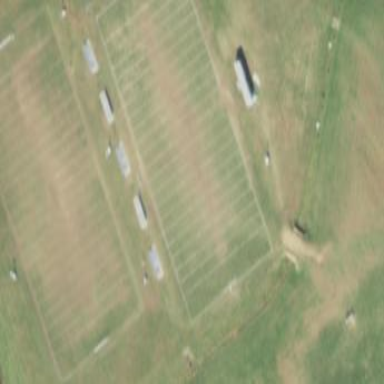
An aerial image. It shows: American football pitch.